This is a demodulated (Hilbert-envelope) spectrum computed from a bearing vibration snapshot; the dashed markers indicate where each bearing fault type would appear (BPFO, BPFI, BSF, FTF). Based on the visible evidence, which condition applies: normal, inner_race, outer_race, ball?
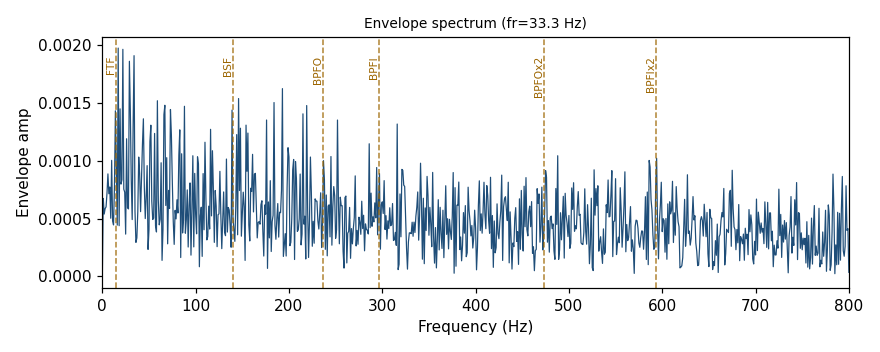
Answer: normal